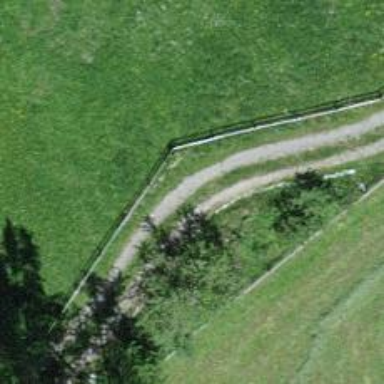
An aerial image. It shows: Track with grade3 tracktype.